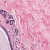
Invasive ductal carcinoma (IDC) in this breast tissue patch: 0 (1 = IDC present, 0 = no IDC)